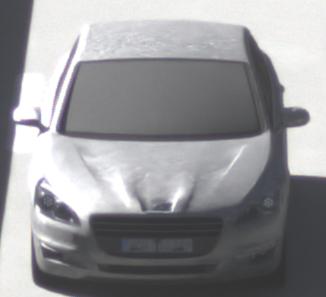
Make: Peugeot
Model: 508 120 VTi
Detailed model: 508 (I) Limousine
Model produced from: 2011/03
Model produced until: 2014/05
Doors: 4
Color: white
Road condition: dry road
Daytime: morning or afternoon
Contrast: medium contrast